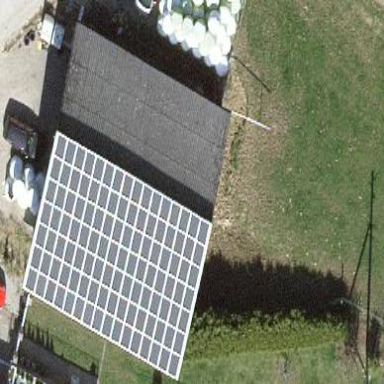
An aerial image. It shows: Solar power generator using photovoltaic method with solar photovoltaic panel types.